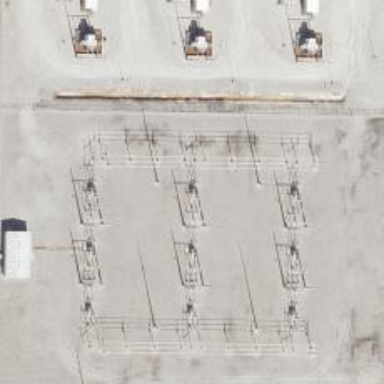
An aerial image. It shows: Switch for power supply.